Interaction volume radius: 5 \u00c5
Interaction volume height: 15 \u00c5
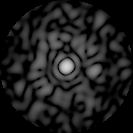
Disorder parameter: 0.8816